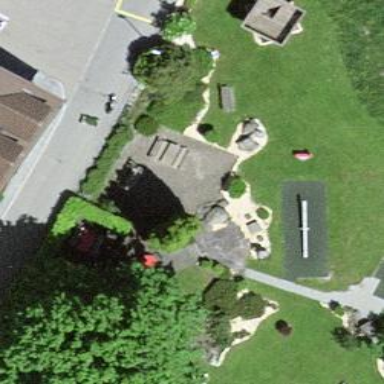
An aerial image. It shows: Playground area for leisure activities on the land.